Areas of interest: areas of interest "Park Square"
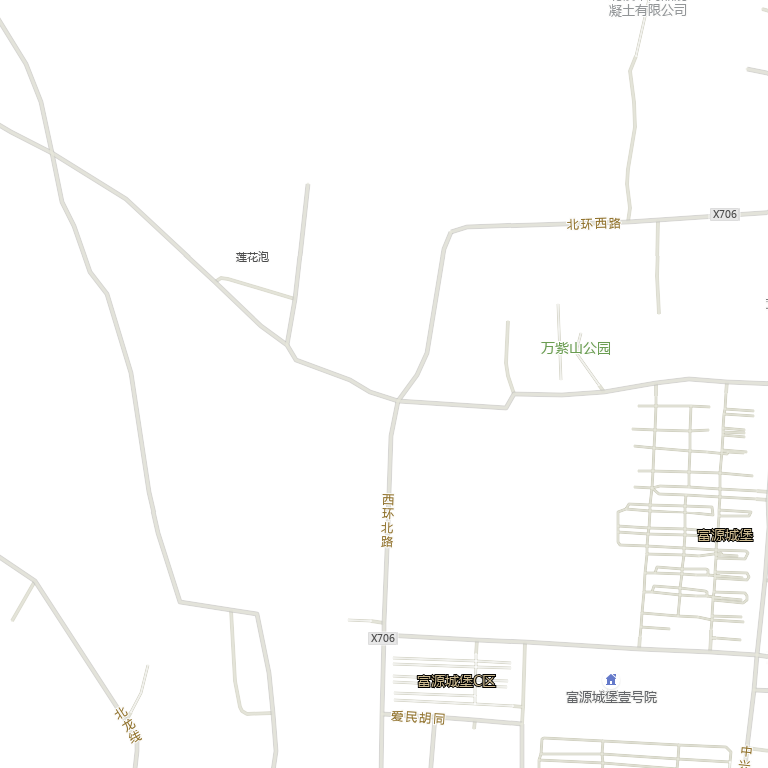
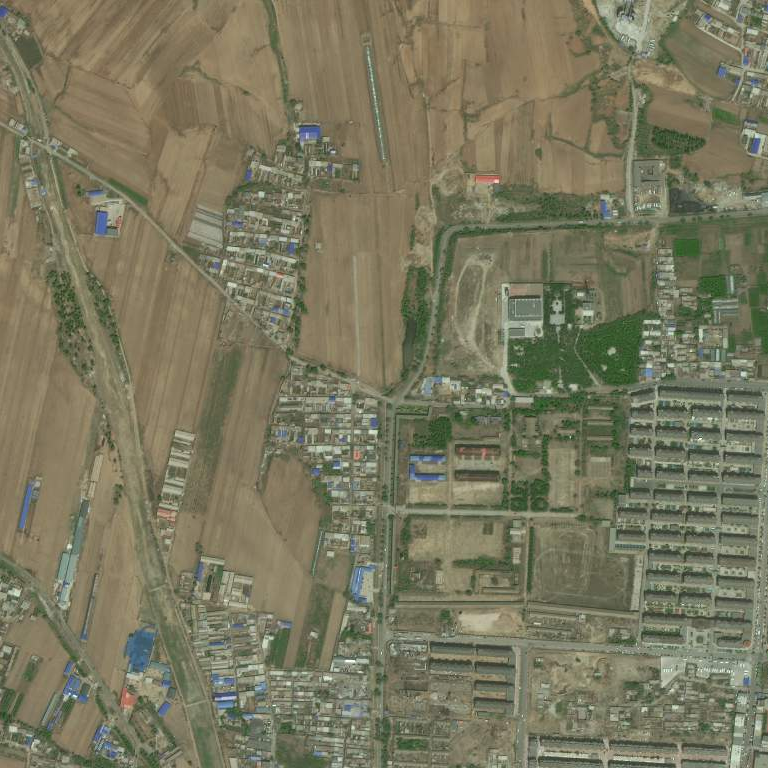